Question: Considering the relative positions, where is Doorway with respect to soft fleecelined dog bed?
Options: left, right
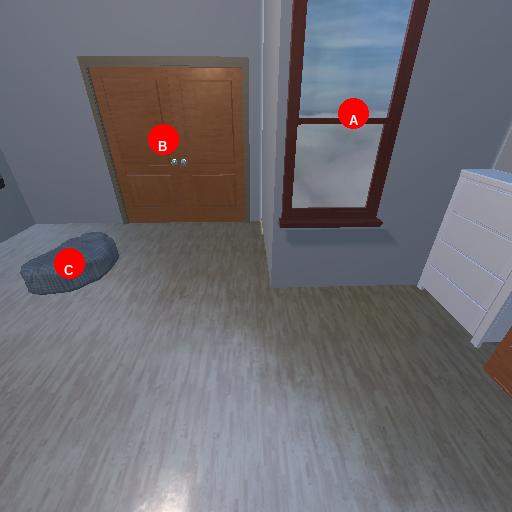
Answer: left